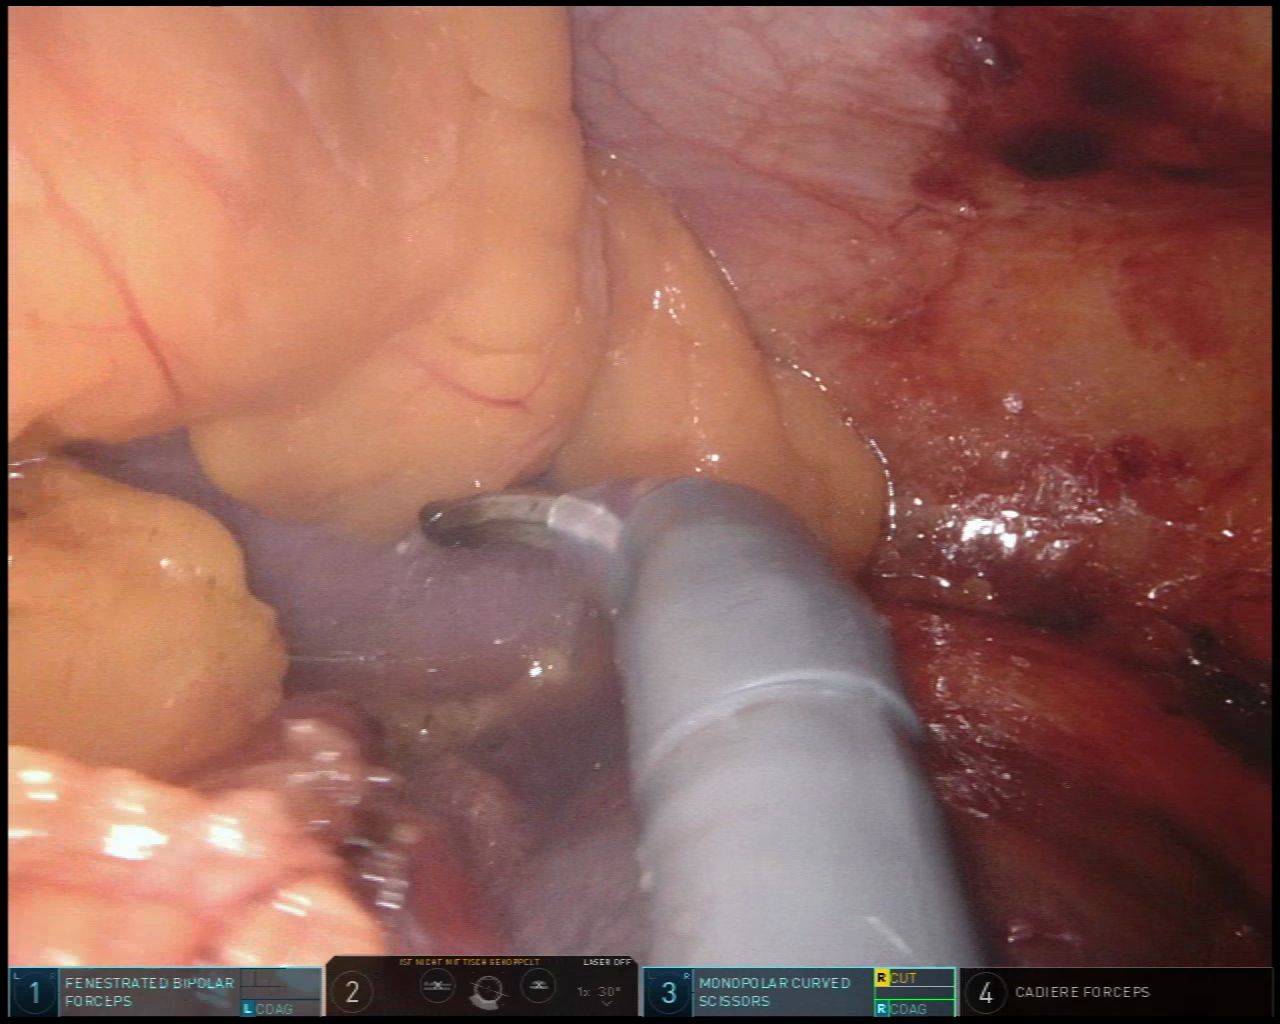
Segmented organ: spleen
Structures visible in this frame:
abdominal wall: yes
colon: no
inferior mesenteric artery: no
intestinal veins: no
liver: no
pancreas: no
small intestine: no
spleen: yes
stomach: no
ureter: no
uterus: no
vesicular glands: no